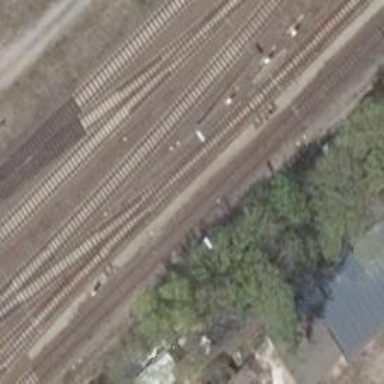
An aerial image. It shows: Railway switch.